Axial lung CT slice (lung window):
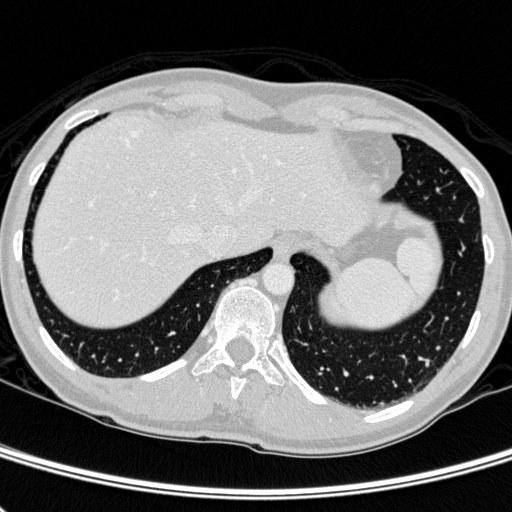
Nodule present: no